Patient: sex M, age 43
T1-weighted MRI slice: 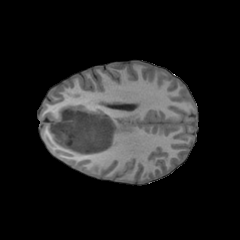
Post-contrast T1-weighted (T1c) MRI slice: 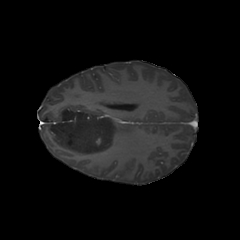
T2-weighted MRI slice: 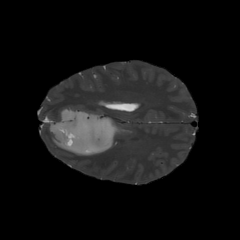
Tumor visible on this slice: yes
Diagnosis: Astrocytoma, IDH-mutant
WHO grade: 4